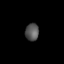
Tissue: lung
Cell type: Fibroblasts
Senescence score: 0.6559
Nuclear area (px): 232
Mean DAPI intensity: 84.039